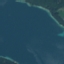
Label: SeaLake